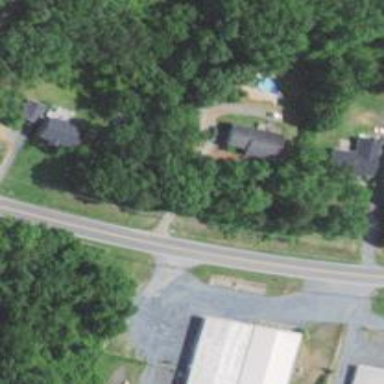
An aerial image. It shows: Driveway leading to service road.